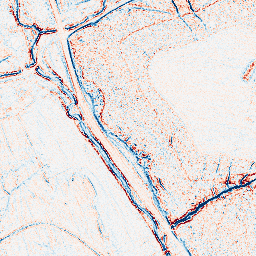
Category: edge_preserving
Decomposition family: bilateral
Decomposition parameters: d: 5
sigma_color: 100
sigma_space: 50
Upsampling method: cubic_catmull_rom
Upsampling parameters: scale: 2
Upsampling scale: 2